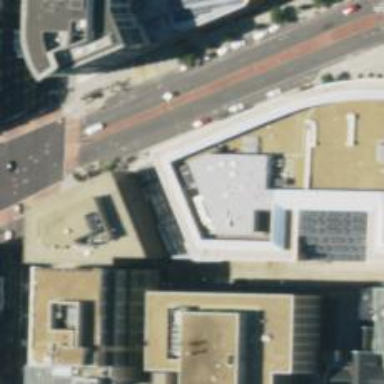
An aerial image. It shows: Government office.